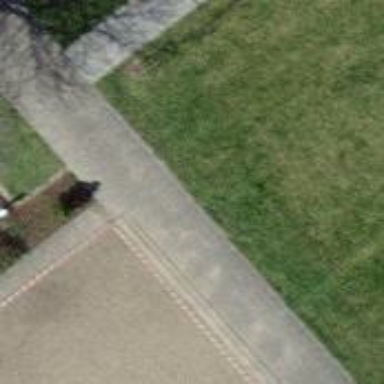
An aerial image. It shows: Path made of paving stones.